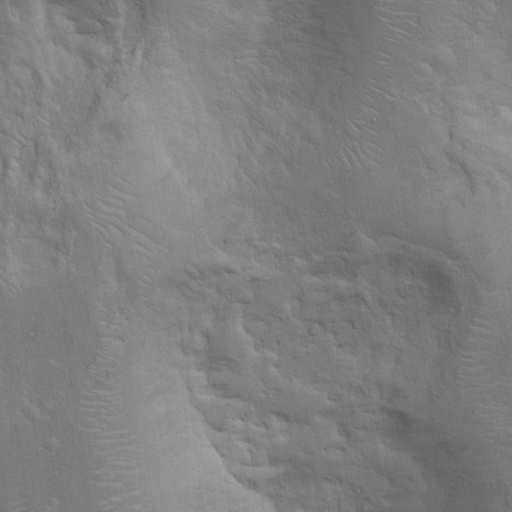
Objects detected: cone, cone, cone